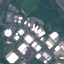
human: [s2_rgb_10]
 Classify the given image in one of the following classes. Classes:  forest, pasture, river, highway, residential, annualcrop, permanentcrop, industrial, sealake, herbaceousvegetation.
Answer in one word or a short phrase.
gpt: Industrial